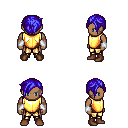
a pixel art fantasy rpg character, male body template, human, dark skin, gold chest armor, gold greaves, blue pixie cut hairstyle, white cloth bracers, brown shoes, four views (front, back, left, right), 2x2 character sprite sheet, small pixel art, hard edges, no anti-aliasing